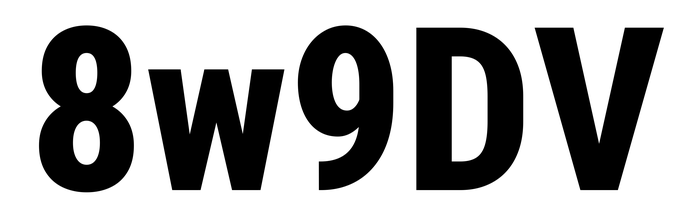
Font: Roboto_Condensed_ExtraBold